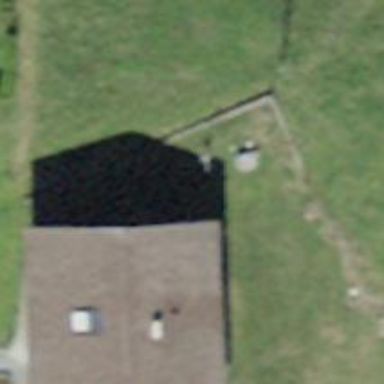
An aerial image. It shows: Simple and straightforward house.